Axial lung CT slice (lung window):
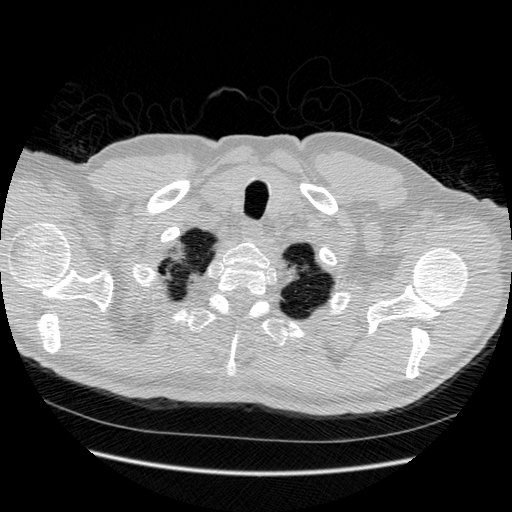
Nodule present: no